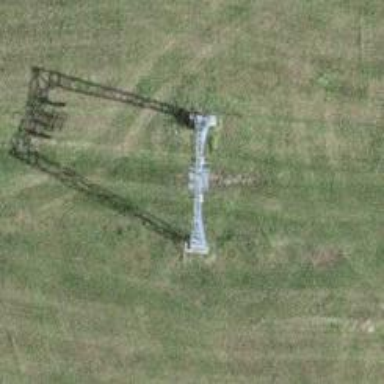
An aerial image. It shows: Pylon for aerialway.